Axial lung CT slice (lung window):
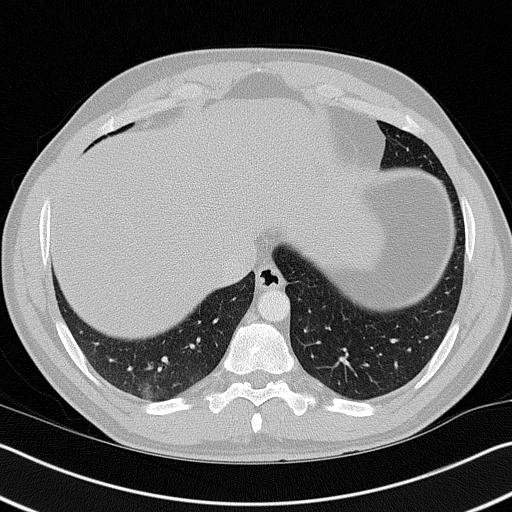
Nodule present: no